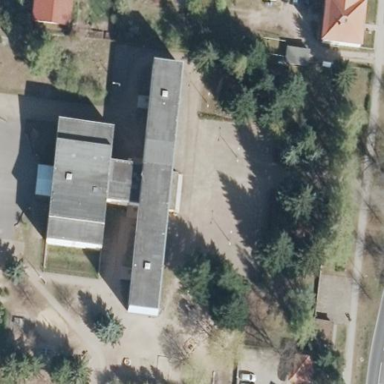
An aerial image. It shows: School building.